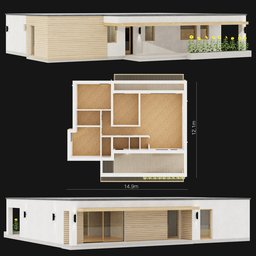
Label: architecture